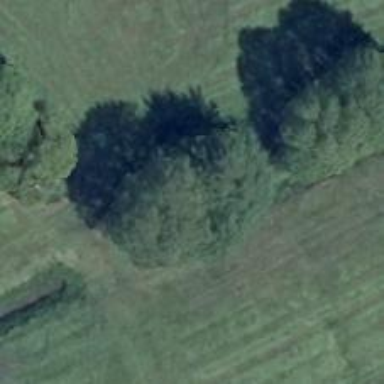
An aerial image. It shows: Row of deciduous broadleaved trees.